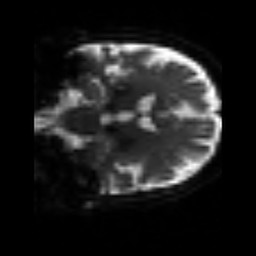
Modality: sbref
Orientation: coronal
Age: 70
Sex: male
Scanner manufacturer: siemens
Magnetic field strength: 3 T
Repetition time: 3.2 s
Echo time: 0.081 s